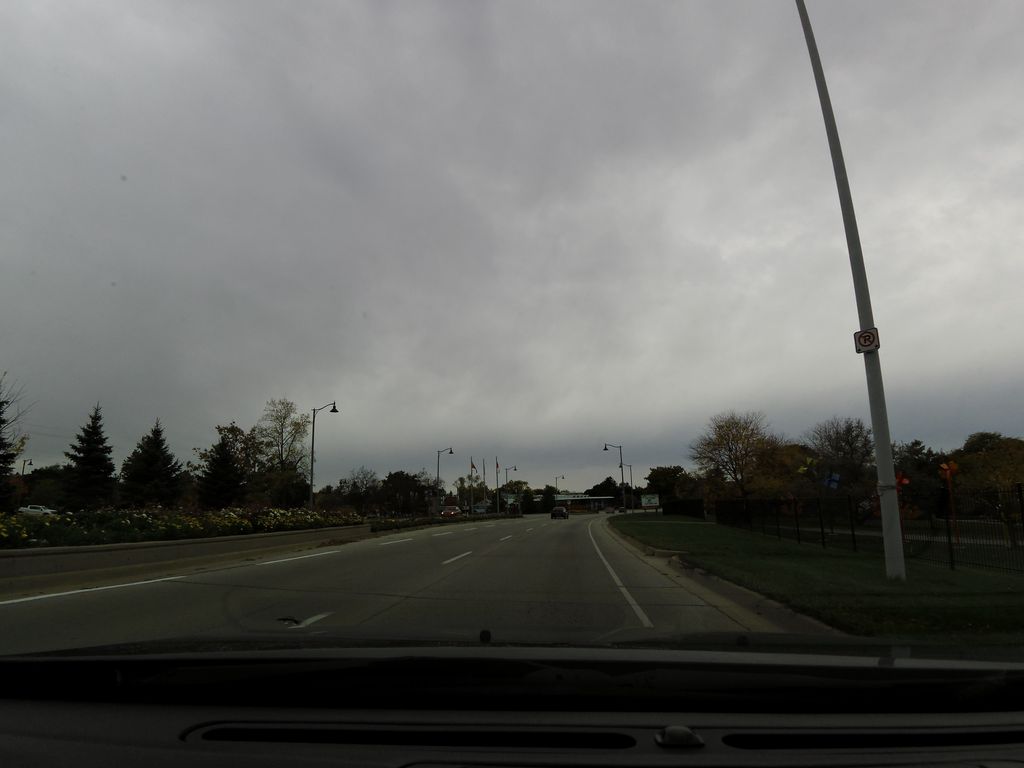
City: hamilton